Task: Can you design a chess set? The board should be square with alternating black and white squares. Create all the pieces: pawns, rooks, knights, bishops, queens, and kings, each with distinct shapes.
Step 5326:
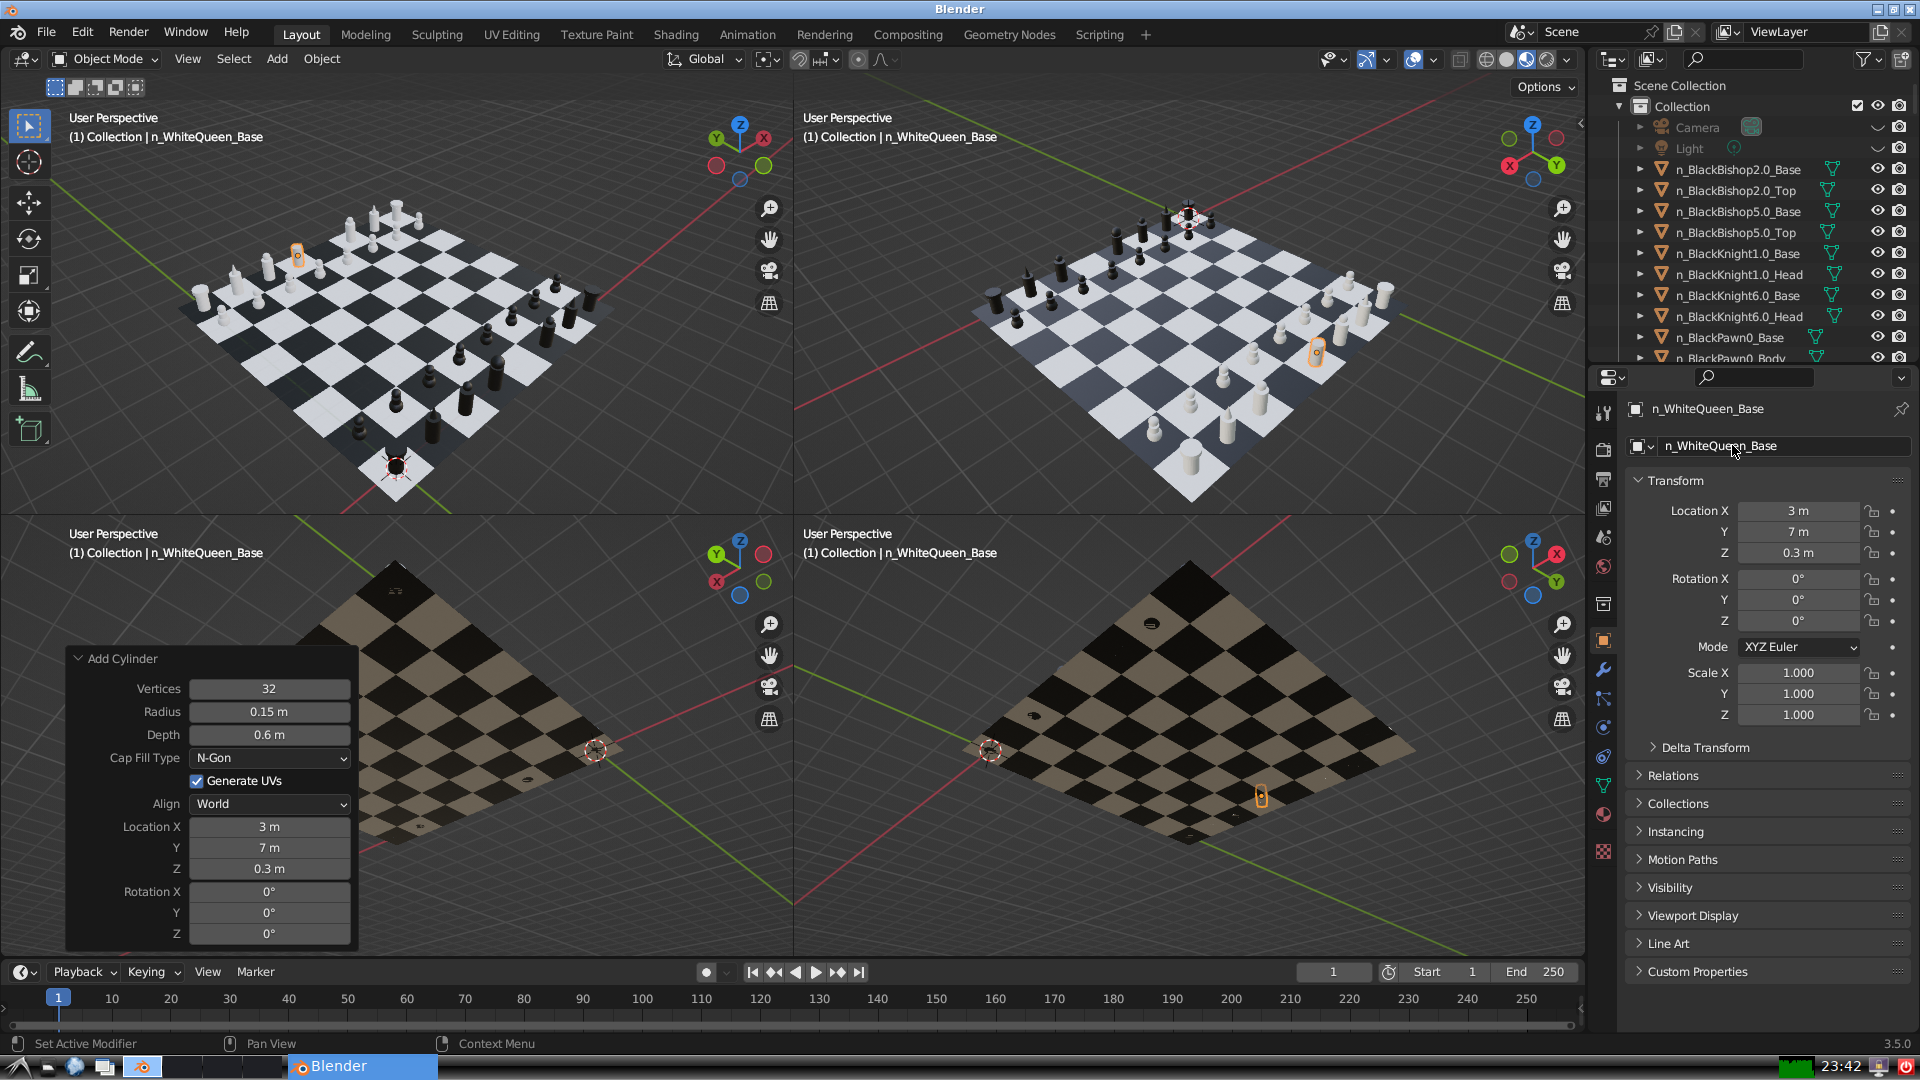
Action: {"mouse_move": [1603, 815]}